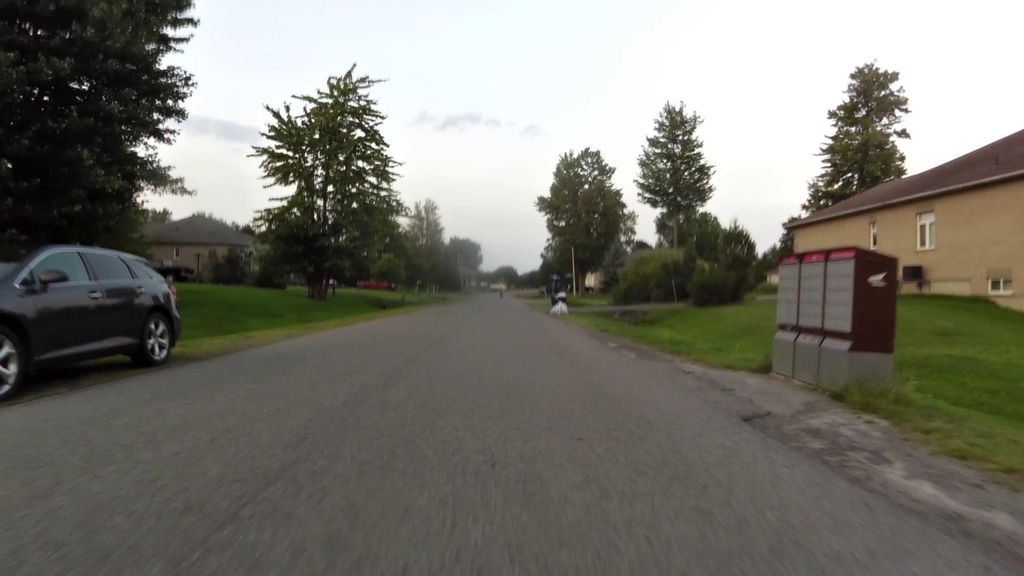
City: ottawa-gatineau